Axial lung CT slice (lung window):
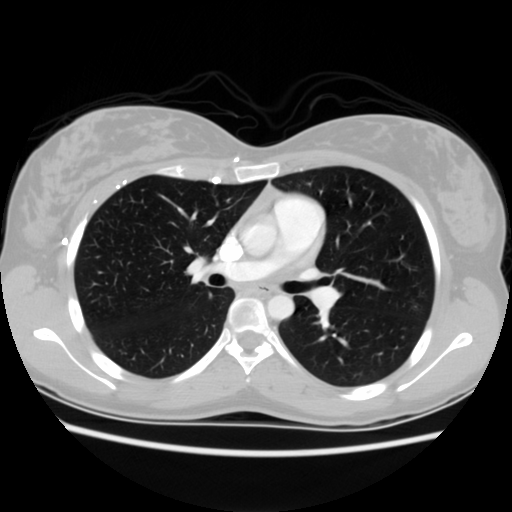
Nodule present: no